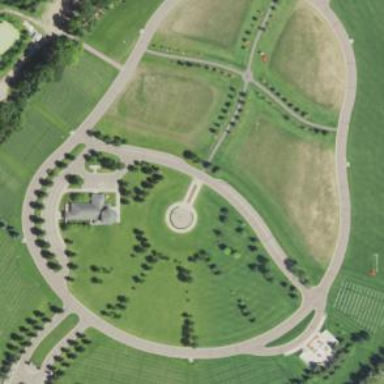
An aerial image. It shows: Cemetery.